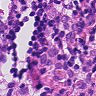
Metastatic tissue present: yes